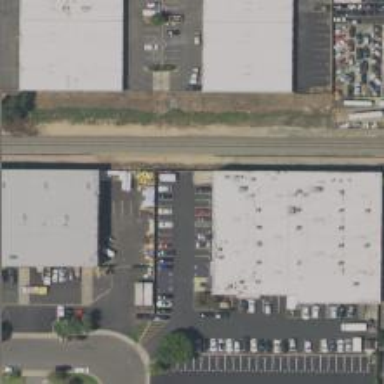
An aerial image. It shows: Commercial building.